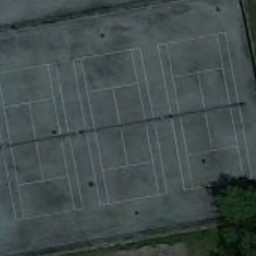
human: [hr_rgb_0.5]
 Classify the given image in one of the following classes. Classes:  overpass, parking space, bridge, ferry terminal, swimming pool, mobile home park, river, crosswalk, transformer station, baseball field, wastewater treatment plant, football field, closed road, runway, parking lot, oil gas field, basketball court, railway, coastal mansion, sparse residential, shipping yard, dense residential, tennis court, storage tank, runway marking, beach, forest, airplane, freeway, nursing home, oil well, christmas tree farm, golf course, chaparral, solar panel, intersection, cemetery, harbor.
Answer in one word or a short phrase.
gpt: tennis court